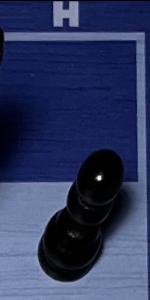
Label: Pawn_Black